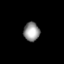
Tissue: lung
Cell type: Fibroblasts
Senescence score: 0.5676
Nuclear area (px): 292
Mean DAPI intensity: 150.572